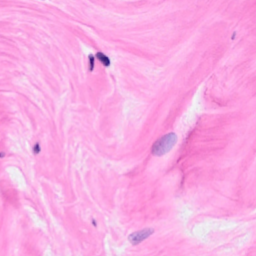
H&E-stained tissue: Breast